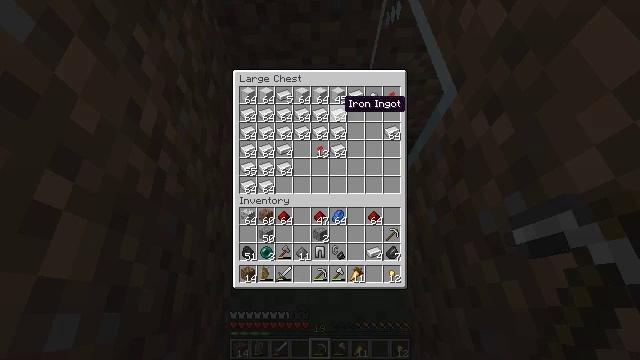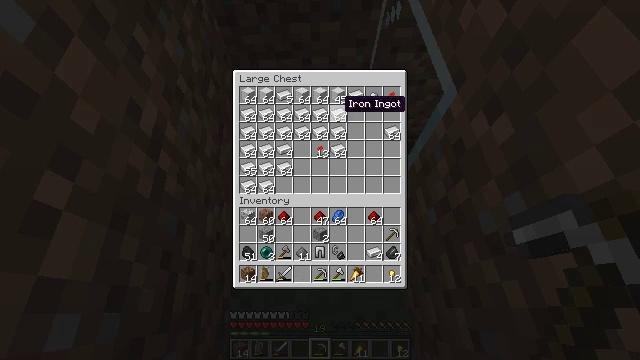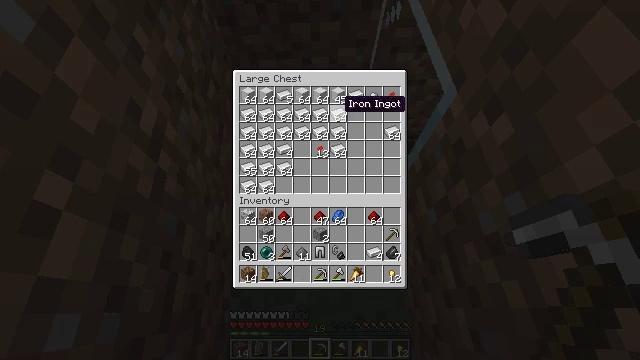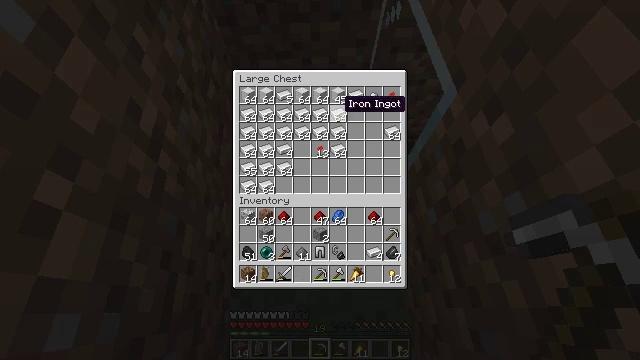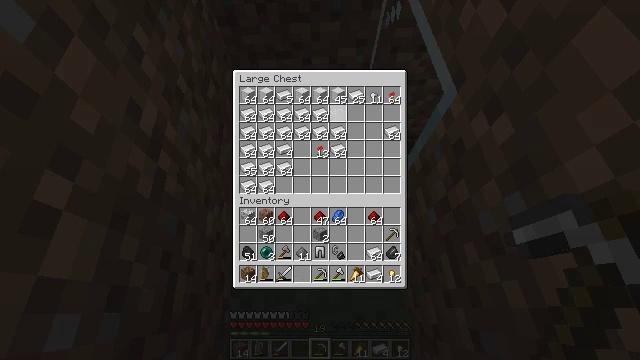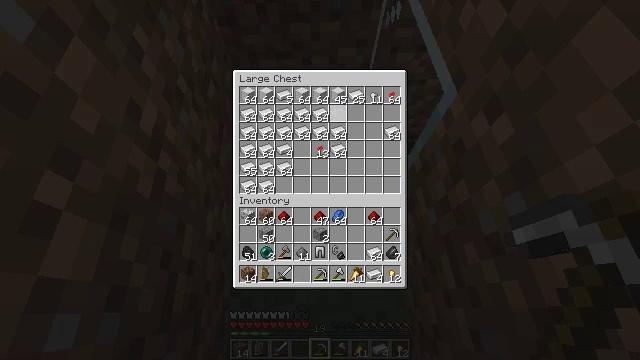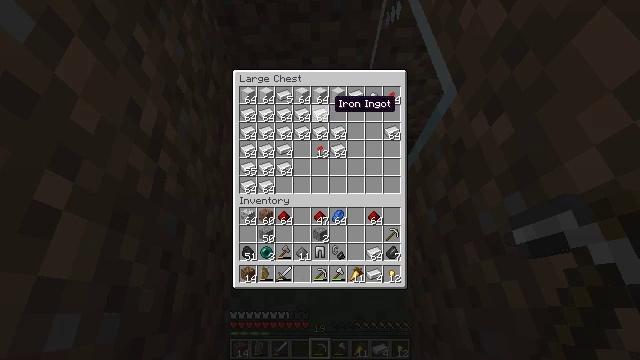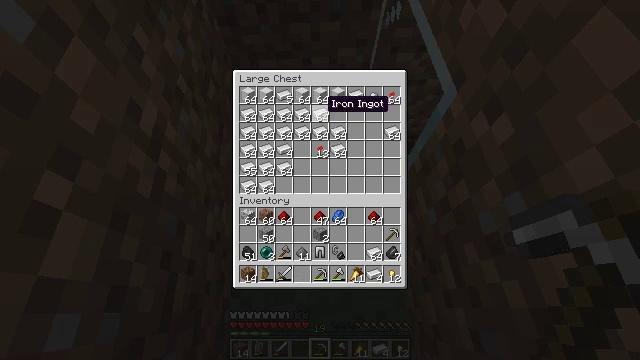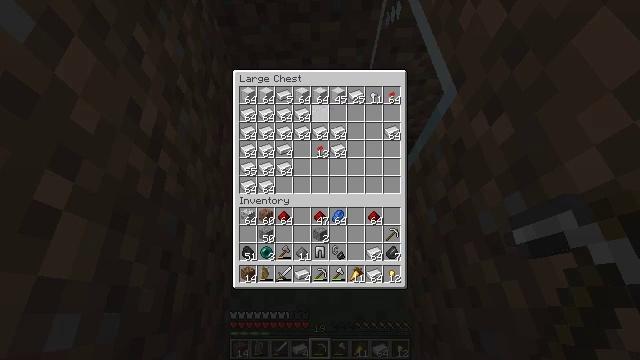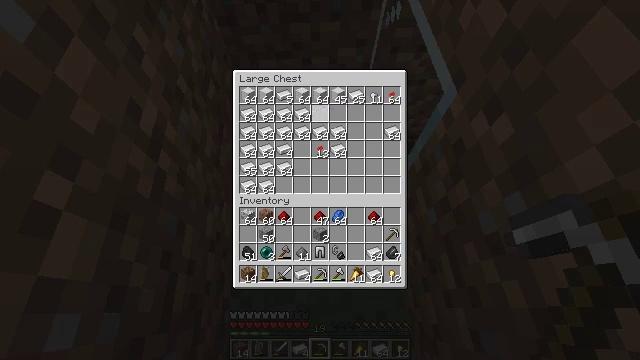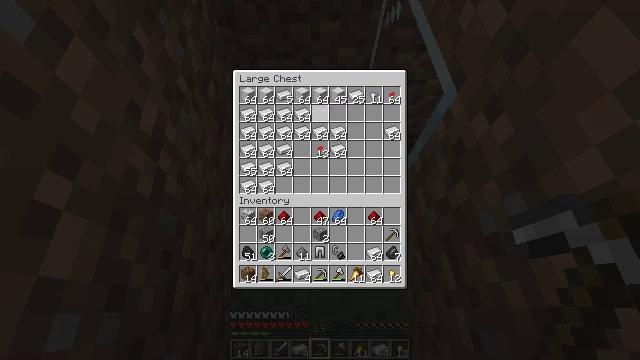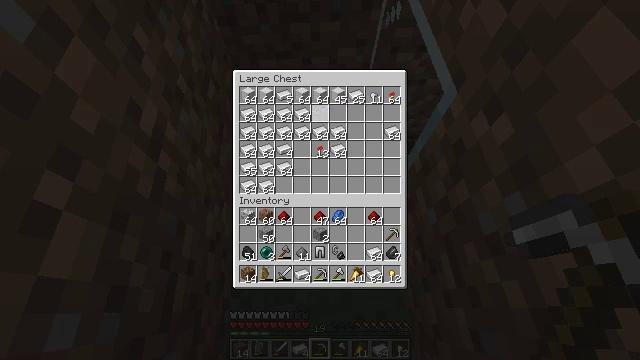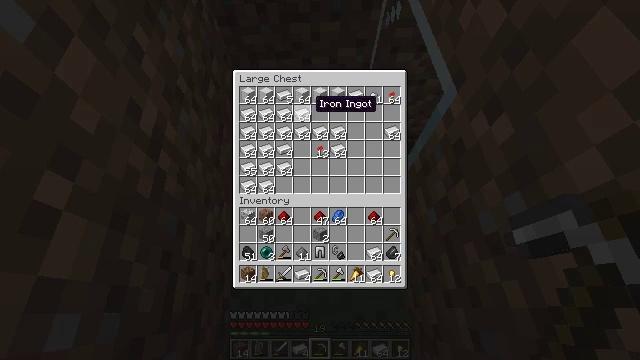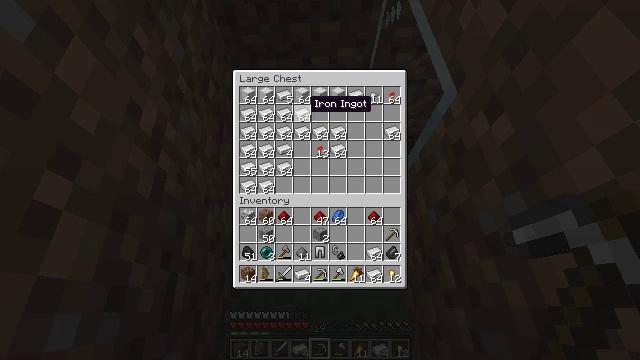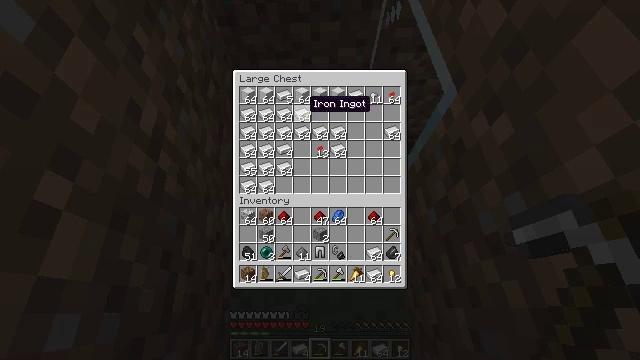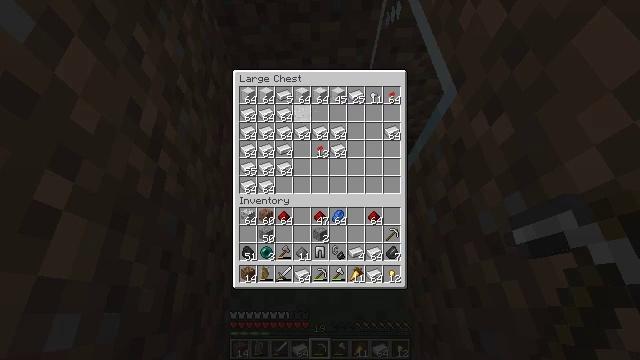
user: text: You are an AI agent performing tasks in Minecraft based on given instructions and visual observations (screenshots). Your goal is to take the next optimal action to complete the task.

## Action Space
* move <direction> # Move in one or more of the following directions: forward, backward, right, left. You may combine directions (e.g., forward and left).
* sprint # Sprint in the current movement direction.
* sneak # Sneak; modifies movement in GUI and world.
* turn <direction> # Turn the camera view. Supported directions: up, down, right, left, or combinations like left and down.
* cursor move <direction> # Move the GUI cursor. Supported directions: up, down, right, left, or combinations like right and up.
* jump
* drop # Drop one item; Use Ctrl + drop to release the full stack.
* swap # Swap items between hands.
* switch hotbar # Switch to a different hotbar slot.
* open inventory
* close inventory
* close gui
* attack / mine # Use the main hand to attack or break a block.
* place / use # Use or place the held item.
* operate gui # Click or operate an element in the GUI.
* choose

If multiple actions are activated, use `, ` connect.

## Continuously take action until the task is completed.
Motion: motion action
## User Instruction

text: Craft an iron block.
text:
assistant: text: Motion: sneak
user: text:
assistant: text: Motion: sneak
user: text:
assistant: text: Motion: sneak
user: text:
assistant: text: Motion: sneak, attack / mine
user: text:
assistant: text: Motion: sneak, attack / mine
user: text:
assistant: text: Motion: sneak, turn left, attack / mine
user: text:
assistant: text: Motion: sneak, turn left
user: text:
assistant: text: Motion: sneak, attack / mine
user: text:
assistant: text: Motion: sneak, attack / mine
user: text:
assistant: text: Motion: sneak, attack / mine
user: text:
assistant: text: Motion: sneak, attack / mine
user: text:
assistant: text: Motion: sneak, attack / mine
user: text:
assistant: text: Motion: sneak, attack / mine
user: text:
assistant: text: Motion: sneak
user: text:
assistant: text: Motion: sneak, attack / mine
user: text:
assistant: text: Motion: sneak, turn left, attack / mine
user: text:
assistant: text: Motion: sneak, turn left, attack / mine
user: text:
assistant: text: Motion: sneak, attack / mine
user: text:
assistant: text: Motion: sneak, attack / mine
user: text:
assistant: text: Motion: sneak, turn left, attack / mine
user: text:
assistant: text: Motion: sneak, turn left, attack / mine
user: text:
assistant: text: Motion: sneak, attack / mine
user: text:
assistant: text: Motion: sneak, attack / mine
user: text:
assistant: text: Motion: sneak, attack / mine
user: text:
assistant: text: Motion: sneak
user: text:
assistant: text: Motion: sneak
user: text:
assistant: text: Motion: sneak, attack / mine
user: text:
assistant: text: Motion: sneak, attack / mine
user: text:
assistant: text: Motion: sneak, attack / mine
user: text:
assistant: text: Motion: sneak